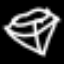
Label: diamond